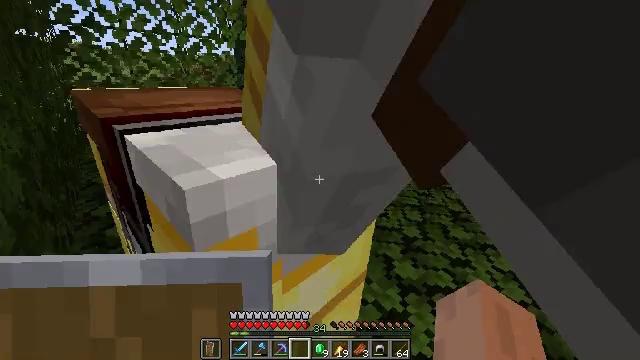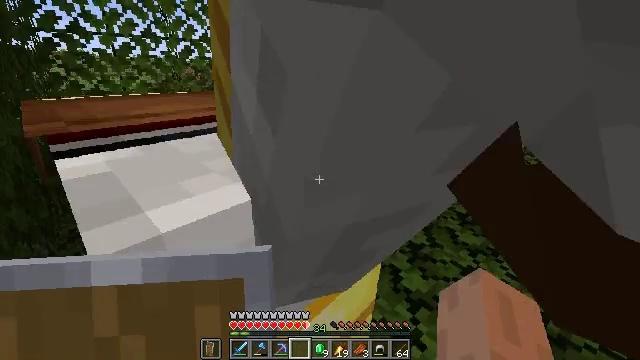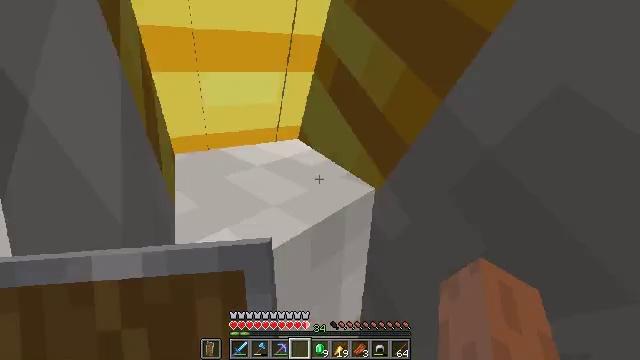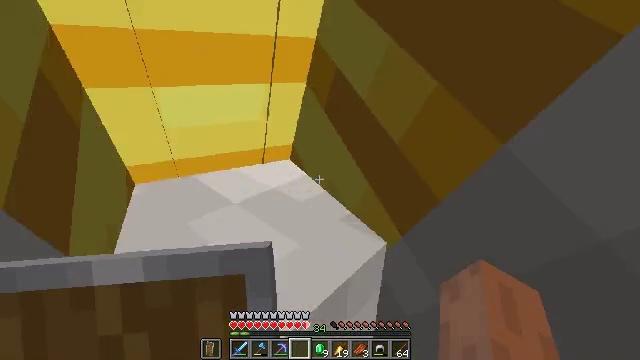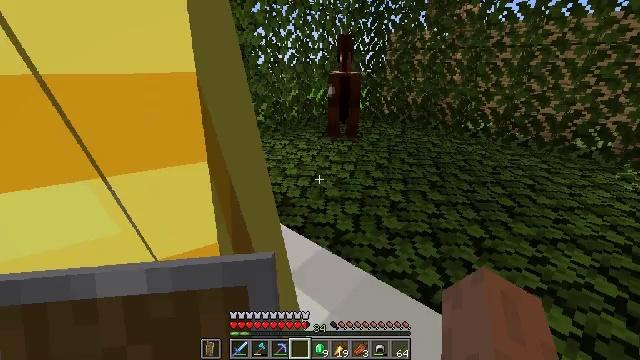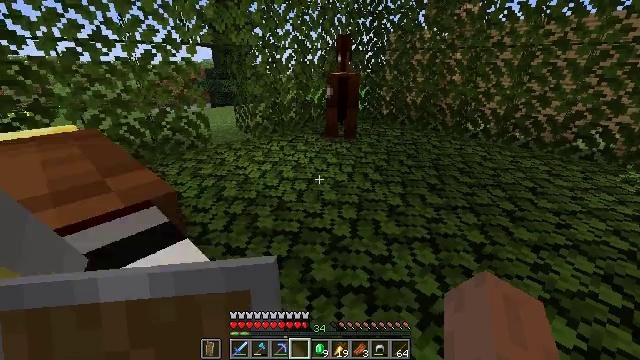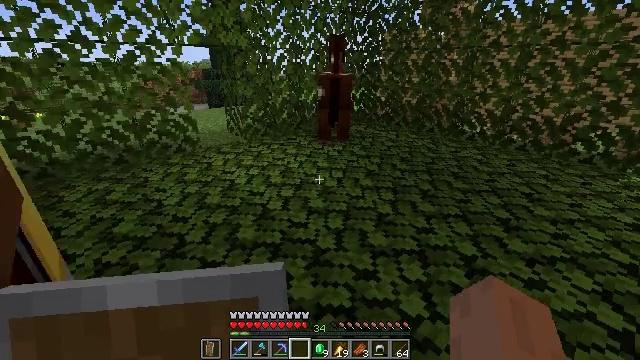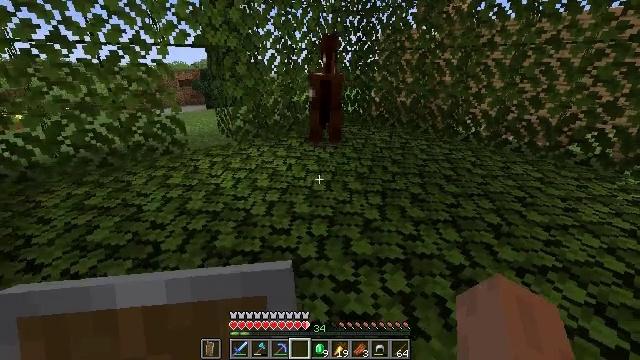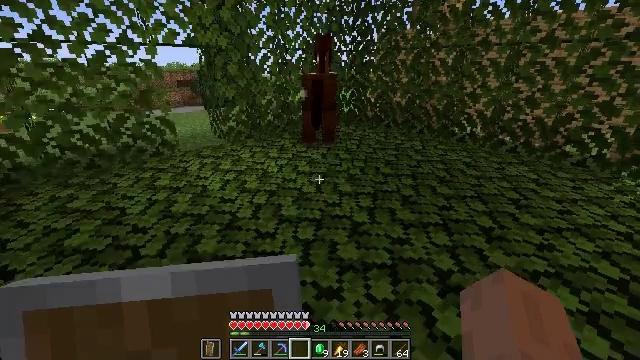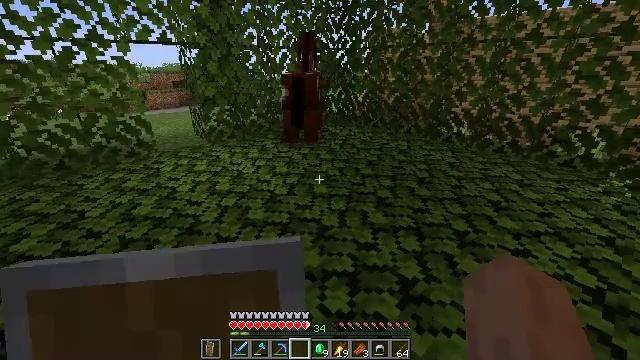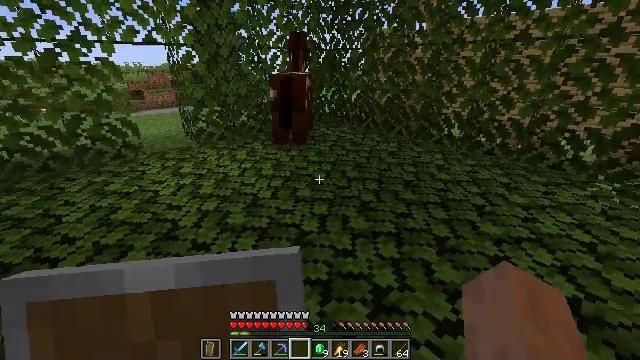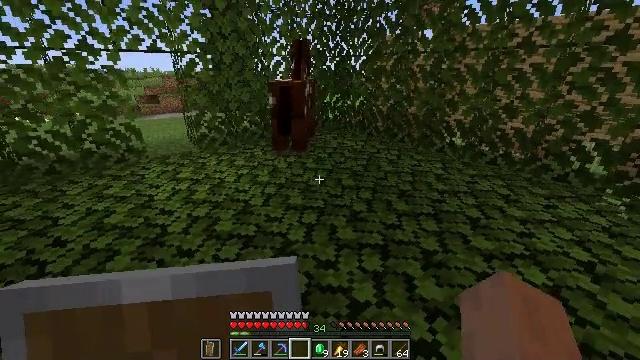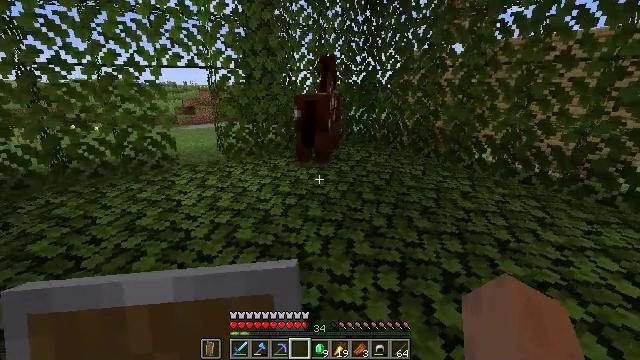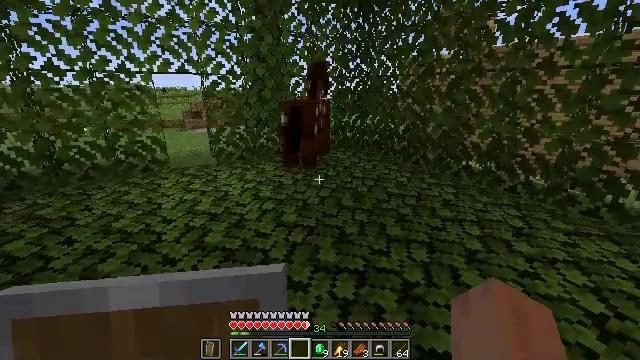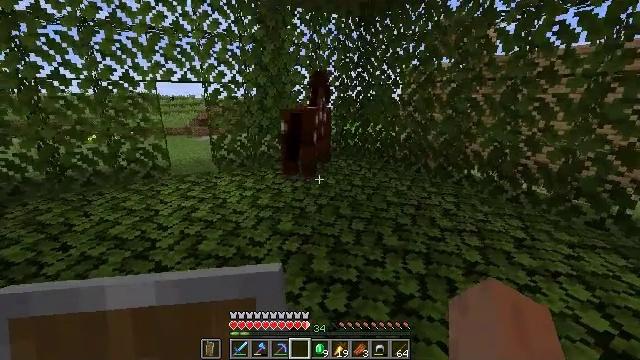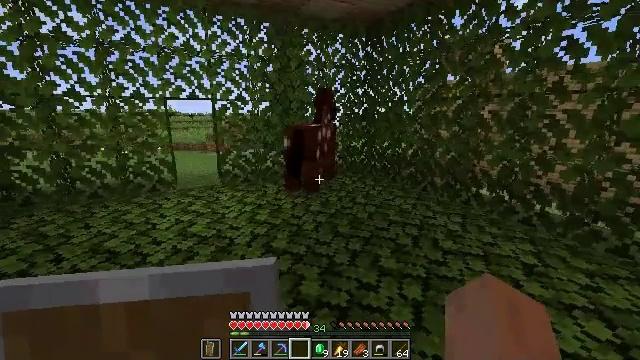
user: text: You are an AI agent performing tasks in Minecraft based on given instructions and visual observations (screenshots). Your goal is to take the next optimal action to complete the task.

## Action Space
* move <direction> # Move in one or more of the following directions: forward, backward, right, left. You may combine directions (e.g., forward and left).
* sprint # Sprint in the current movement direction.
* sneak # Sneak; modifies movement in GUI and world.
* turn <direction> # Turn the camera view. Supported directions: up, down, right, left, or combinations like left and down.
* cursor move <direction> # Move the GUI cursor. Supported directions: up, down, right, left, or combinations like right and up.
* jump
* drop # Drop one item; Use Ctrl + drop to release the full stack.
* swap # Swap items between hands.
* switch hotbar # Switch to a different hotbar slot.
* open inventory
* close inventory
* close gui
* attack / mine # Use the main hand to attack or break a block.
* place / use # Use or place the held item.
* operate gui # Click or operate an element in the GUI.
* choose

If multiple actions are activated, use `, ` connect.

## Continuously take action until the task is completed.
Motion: motion action
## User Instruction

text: Remove oak leaves from branches.
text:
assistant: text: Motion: move forward
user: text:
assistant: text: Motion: move forward
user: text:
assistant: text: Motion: move forward
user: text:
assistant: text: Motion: move forward, turn right
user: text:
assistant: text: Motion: move forward and move right
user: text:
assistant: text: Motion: move forward and move right
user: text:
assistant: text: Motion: move forward and move right
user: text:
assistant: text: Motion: move forward and move right
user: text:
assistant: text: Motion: move right
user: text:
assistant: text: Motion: move right
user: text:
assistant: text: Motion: move right, turn left and up
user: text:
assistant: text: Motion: move right, turn left and up
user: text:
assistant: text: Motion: move right, turn left and up
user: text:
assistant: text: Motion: move forward and move right, turn left and up
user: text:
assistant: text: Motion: move forward and move right, turn left and up
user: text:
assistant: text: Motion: move forward, turn left and up
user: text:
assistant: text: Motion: move forward, sprint
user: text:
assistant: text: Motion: move forward, sprint
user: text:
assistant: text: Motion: move forward, sprint
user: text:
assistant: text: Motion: move forward, sprint
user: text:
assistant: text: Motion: move forward, sprint
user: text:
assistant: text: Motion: move forward, sprint
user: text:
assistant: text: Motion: move forward, sprint
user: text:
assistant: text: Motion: move forward, sprint, turn left
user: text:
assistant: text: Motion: move forward, sprint, turn left
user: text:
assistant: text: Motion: move forward, sprint
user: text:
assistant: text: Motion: move forward, sprint, use / place
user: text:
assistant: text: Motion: move forward, sprint, use / place
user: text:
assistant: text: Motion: move forward, use / place
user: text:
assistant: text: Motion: move forward, use / place